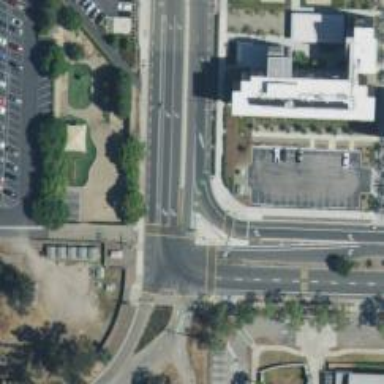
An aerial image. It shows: Footway with asphalt surface and crossing.